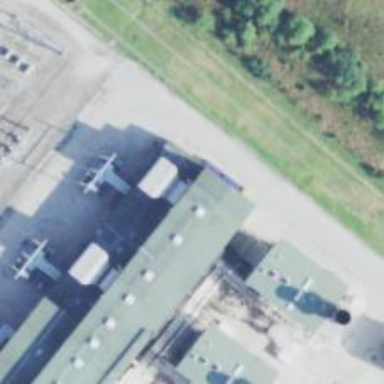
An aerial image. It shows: Gas-powered generator. It is gas turbine type generator.